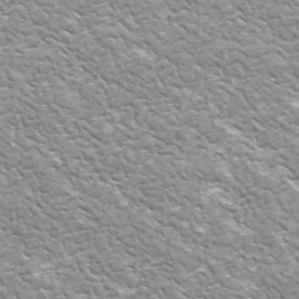
Label: frost